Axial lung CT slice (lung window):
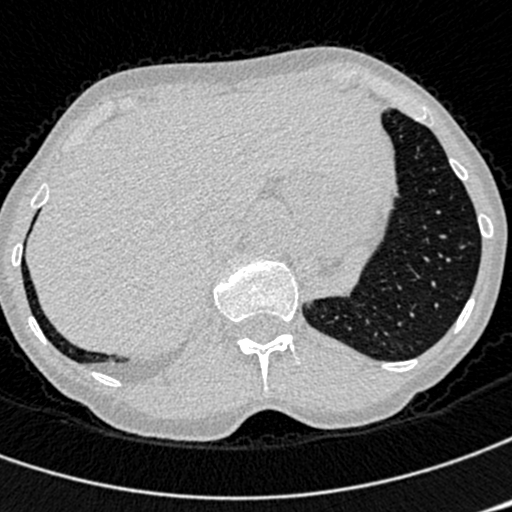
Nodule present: no